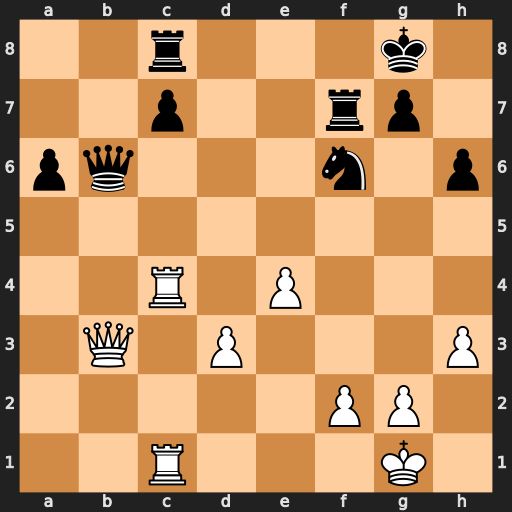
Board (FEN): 2r3k1/2p2rp1/pq3n1p/8/2R1P3/1Q1P3P/5PP1/2R3K1
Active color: w
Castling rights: -
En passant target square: -
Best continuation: Qxb6 cxb6 Rxc8+